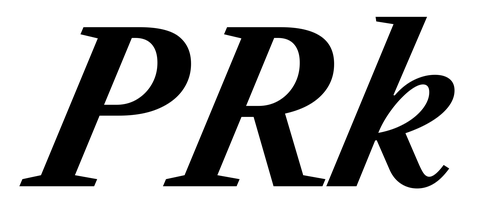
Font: LibreCaslonText-Italic_Bold_Italic